Interaction volume radius: 5 \u00c5
Interaction volume height: 15 \u00c5
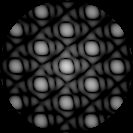
Disorder parameter: 0.004437